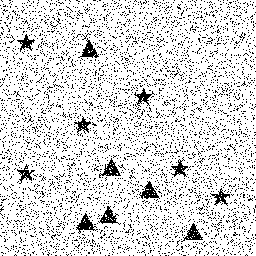
Squares: 0
Triangles: 6
Stars: 6
Total shapes: 12